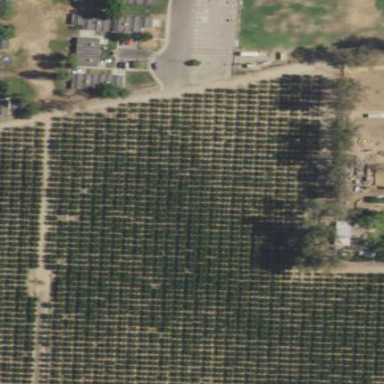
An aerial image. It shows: Vineyard where grapes are grown.